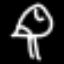
Label: mushroom